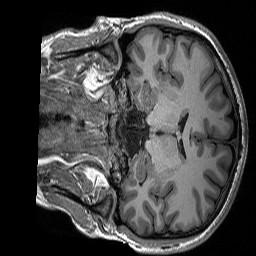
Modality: T1w
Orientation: coronal
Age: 23
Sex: male
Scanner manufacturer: siemens
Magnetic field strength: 3 T
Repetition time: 2.3 s
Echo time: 0.00298 s